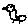
Label: bird